Field crop: maize
Growth stage: 2
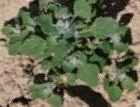
Species: chenopodium